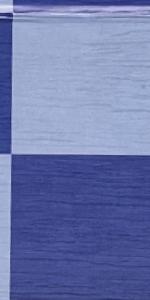
Label: Empty